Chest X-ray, AP view. Patient: 25 years old, sex M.
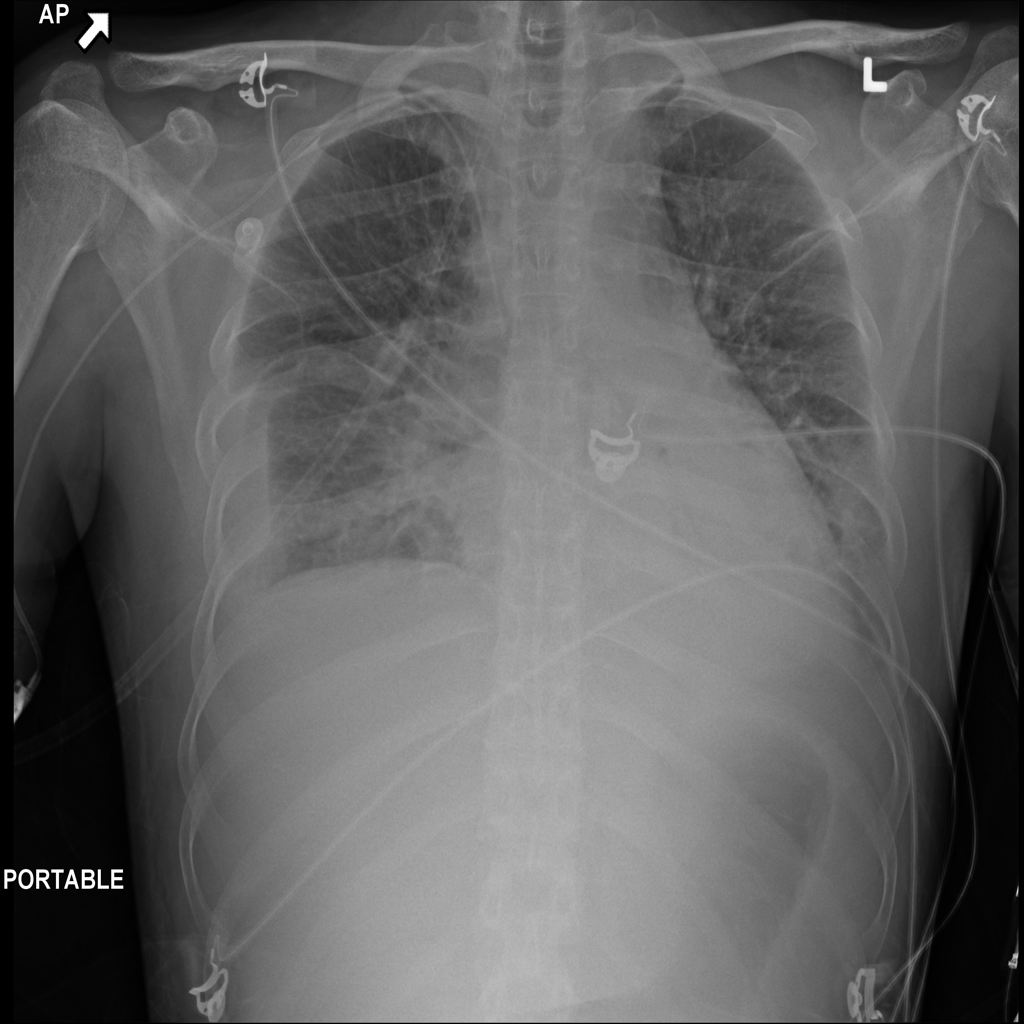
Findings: No Finding